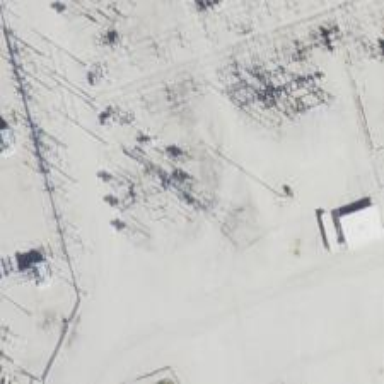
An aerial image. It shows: Switch for power supply.